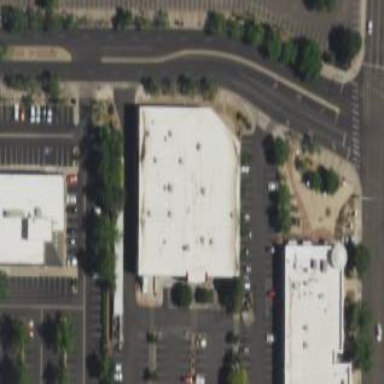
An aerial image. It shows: Building.